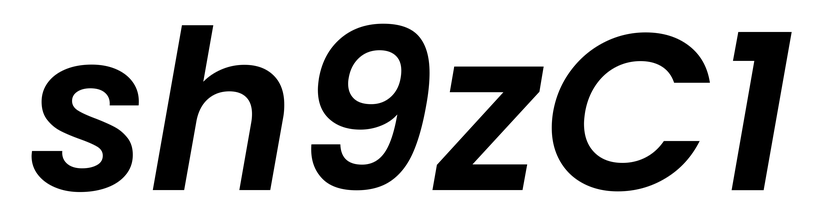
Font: Poppins-SemiBoldItalic